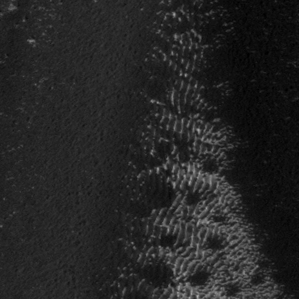
Label: frost